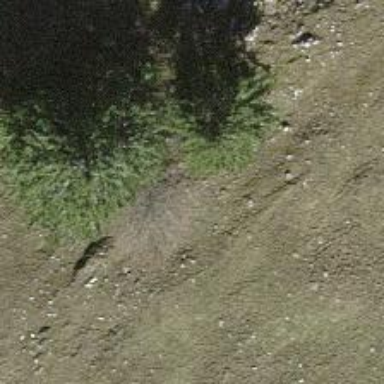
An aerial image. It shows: Evergreen needle-leaved tree in agricultural setting.